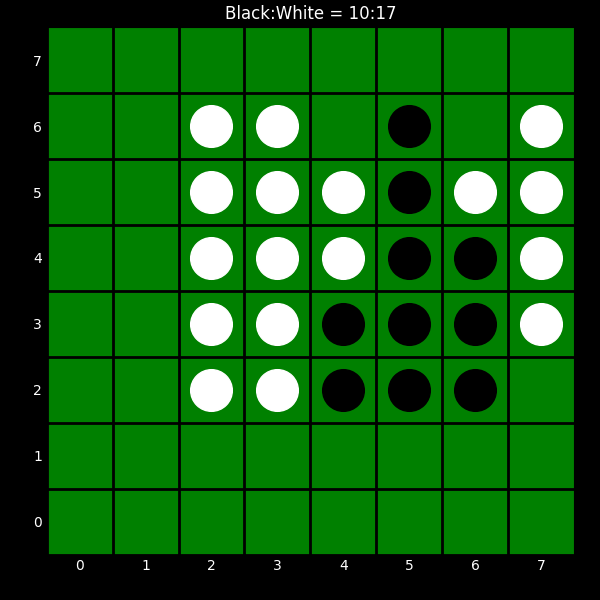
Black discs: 10
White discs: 17